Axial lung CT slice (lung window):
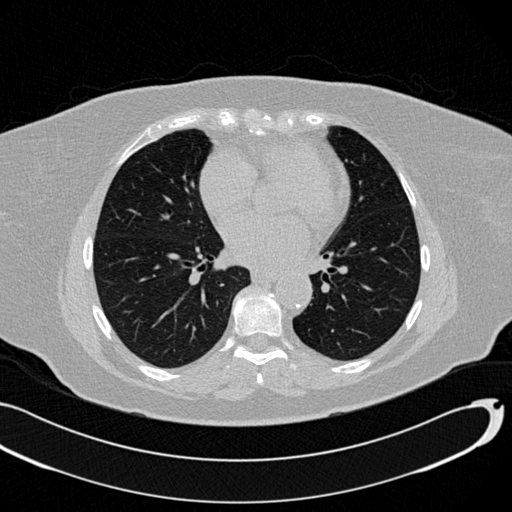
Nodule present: no